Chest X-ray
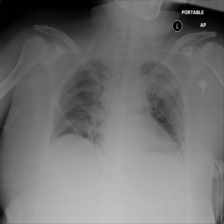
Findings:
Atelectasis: negative
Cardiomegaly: negative
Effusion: negative
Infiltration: negative
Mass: negative
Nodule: negative
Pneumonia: negative
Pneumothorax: negative
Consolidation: negative
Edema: negative
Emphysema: negative
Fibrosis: negative
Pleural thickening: negative
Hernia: negative